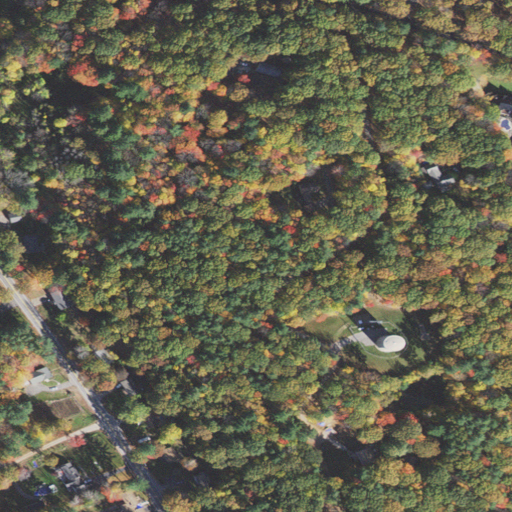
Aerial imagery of mountain in New Hampshire named Long Hill containing mixed forest, deciduous forest, open development, low intensity development, medium intensity development, pasture, and evergreen forest